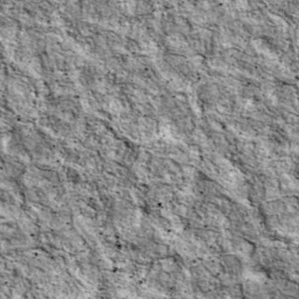
Label: non_frost